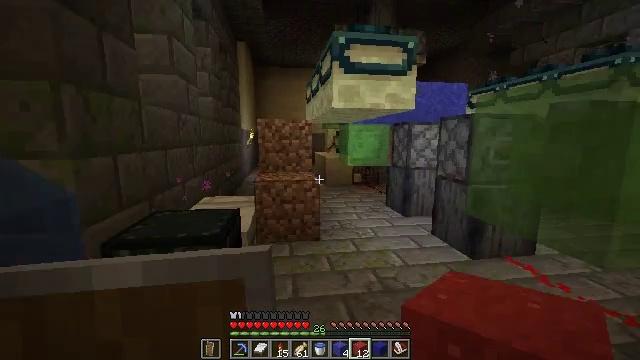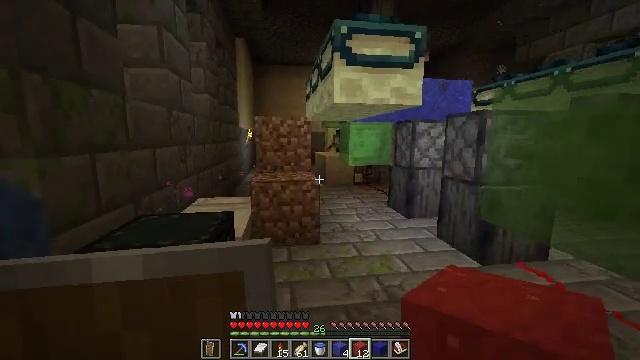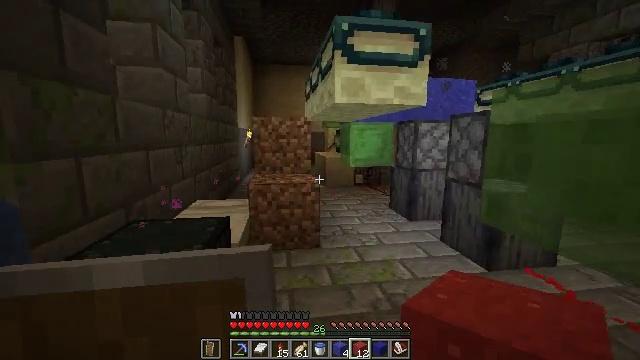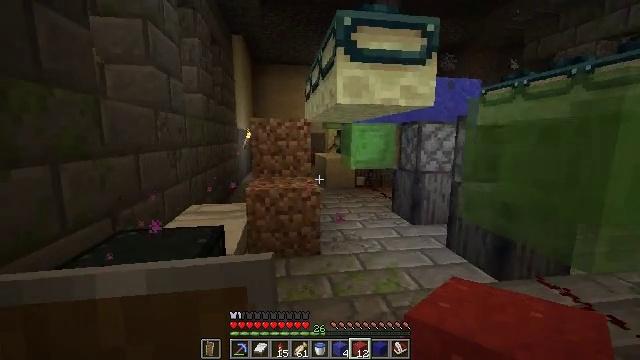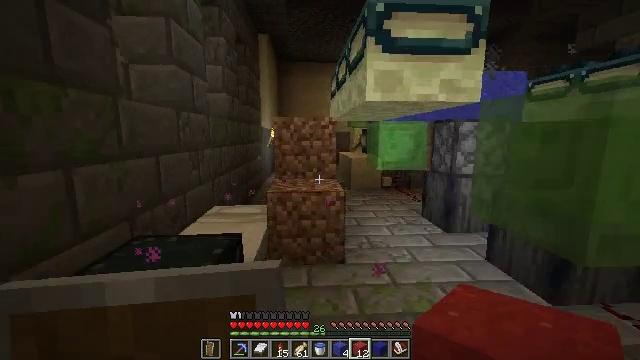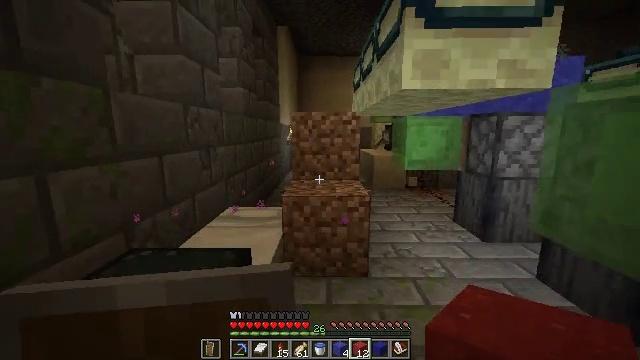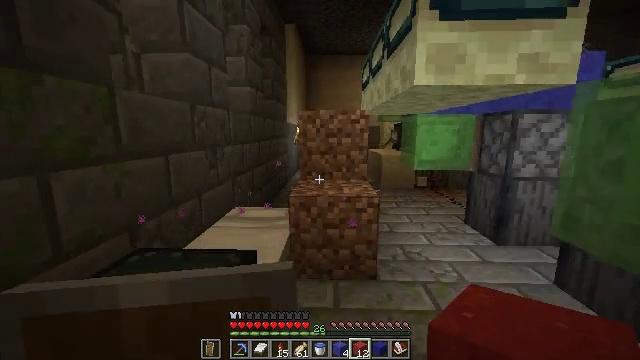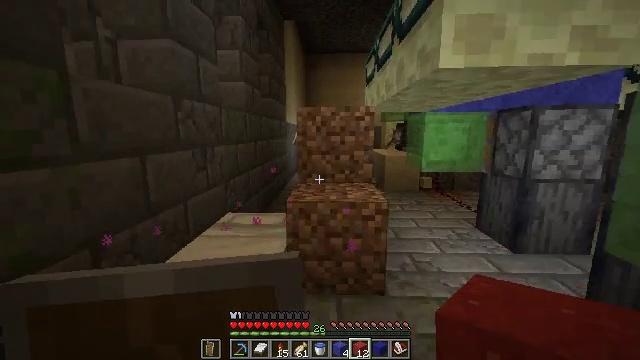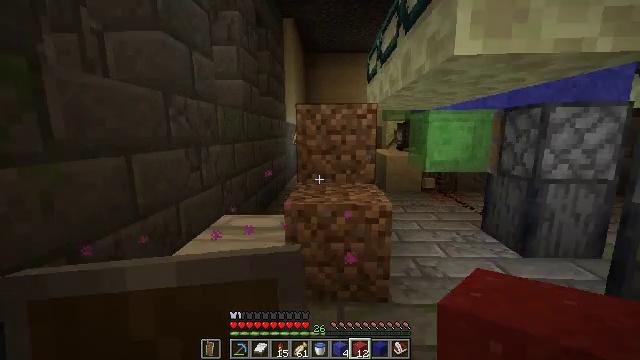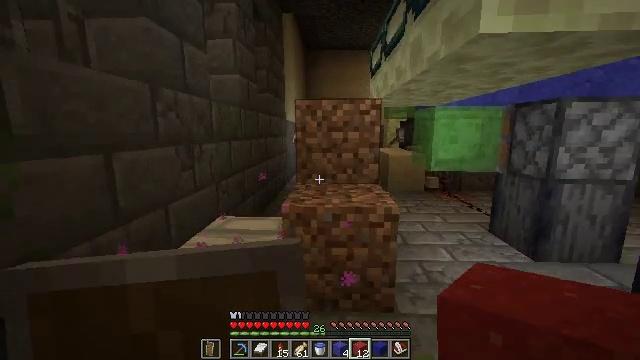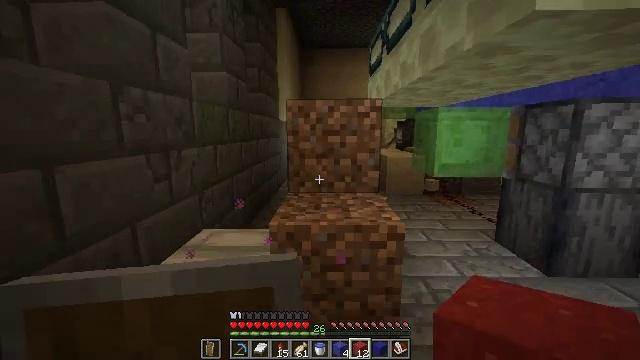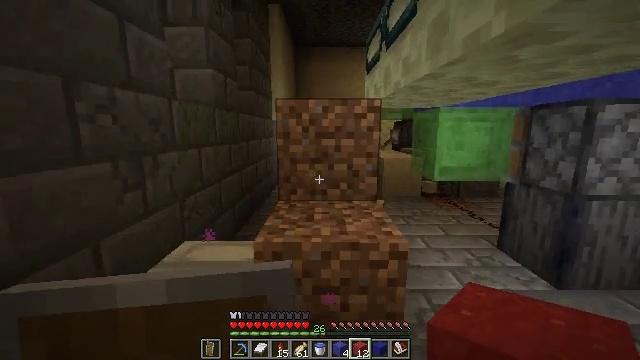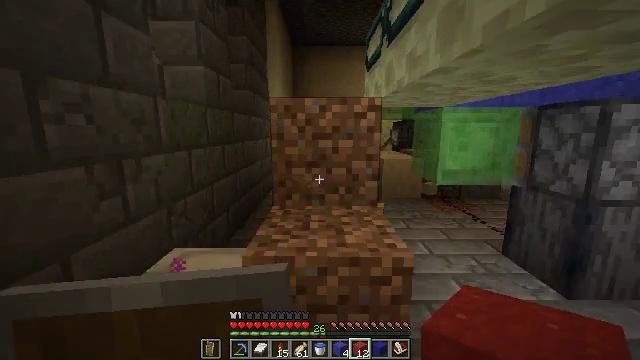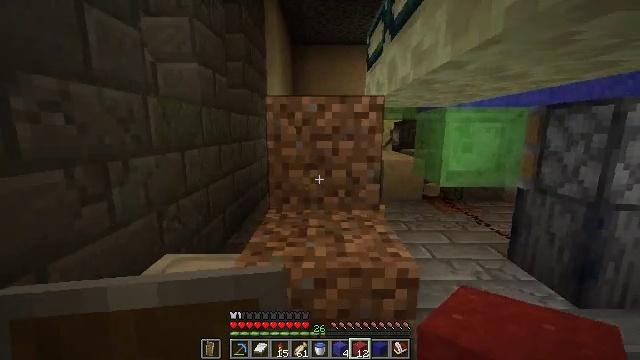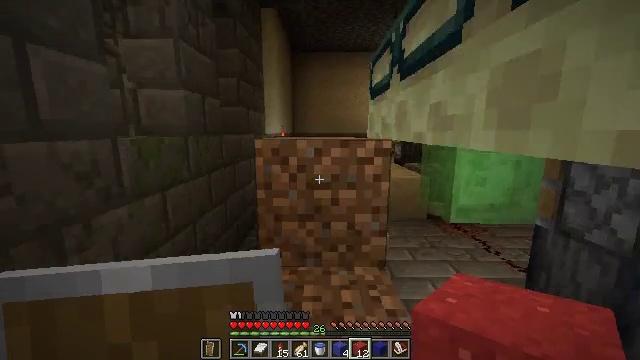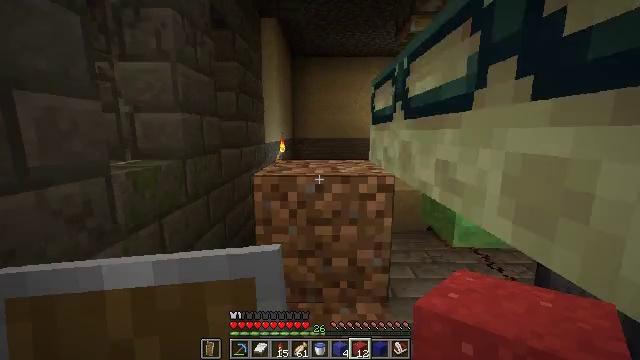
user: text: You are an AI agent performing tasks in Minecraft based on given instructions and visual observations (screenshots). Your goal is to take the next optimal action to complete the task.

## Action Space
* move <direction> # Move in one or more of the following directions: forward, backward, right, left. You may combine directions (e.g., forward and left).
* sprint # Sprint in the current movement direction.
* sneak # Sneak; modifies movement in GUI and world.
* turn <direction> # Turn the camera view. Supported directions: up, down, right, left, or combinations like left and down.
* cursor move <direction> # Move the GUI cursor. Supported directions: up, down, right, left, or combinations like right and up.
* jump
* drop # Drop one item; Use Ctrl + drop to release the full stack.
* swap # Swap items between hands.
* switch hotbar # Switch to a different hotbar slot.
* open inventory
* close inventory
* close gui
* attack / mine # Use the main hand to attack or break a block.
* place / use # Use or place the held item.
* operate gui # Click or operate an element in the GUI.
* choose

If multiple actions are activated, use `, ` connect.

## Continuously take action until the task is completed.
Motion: motion action
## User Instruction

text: Attack the red concrete powder to gather it.
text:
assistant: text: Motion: move forward
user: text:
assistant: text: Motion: move forward
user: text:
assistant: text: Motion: move forward
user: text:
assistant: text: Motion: move forward, turn left
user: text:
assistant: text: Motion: move forward, turn left
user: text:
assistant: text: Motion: move forward, turn left
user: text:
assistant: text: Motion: move forward
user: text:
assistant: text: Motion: move forward
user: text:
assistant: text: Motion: move forward
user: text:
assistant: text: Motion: move forward
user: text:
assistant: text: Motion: move forward, turn right
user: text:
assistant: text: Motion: move forward
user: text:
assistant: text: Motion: move forward
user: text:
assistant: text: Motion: move forward, jump
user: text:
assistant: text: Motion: move forward, jump
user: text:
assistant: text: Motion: move forward, jump
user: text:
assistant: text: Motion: move forward
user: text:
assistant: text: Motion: move forward
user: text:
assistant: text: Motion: move forward
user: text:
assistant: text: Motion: move forward
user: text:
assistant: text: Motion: move forward, turn right and down
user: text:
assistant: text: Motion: move forward, turn right and down
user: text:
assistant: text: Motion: move forward, turn right and down, jump
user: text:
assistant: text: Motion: move forward, turn down, jump
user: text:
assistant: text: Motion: move forward, jump
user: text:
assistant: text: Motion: move forward
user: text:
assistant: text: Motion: move forward
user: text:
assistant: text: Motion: move forward
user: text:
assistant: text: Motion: move forward, turn down
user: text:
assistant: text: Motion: move forward, turn right and down